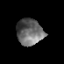
Tissue: prostate
Cell type: T cells
Senescence score: 0.3508
Nuclear area (px): 684
Mean DAPI intensity: 105.263